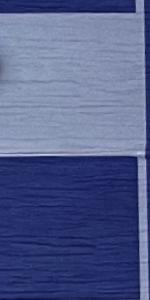
Label: Empty